Aerial crown-view tile of a tropical tree (Barro Colorado Island, Panama), acquired 20240813:
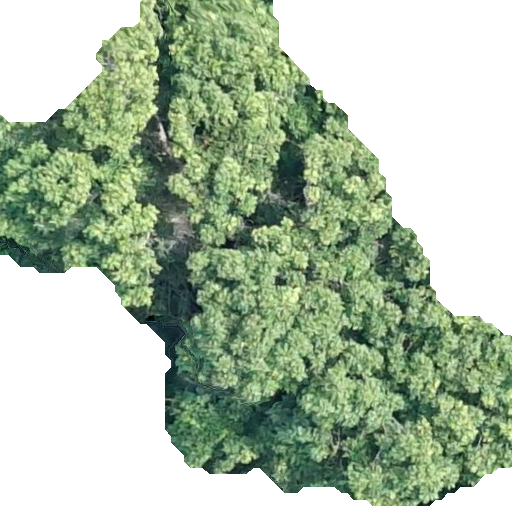
Species: Dipteryx oleifera
GBIF accepted scientific name: Dipteryx oleifera
Crown area: 251.089 m²